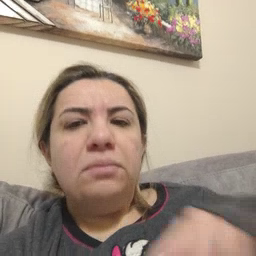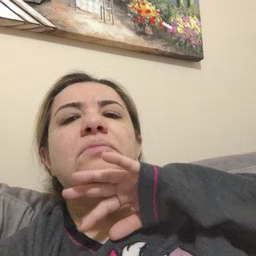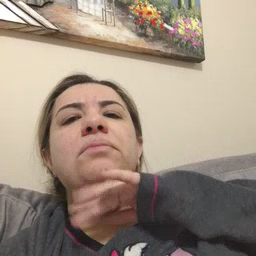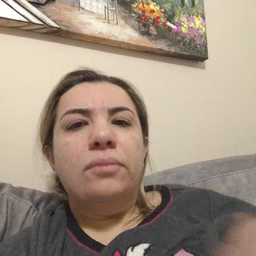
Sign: dirty